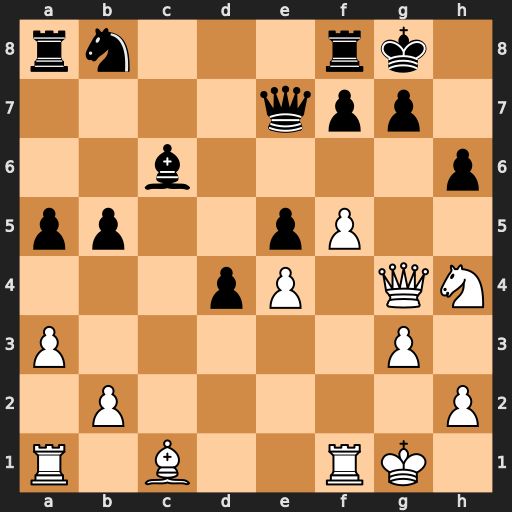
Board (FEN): rn3rk1/4qpp1/2b4p/pp2pP2/3pP1QN/P5P1/1P5P/R1B2RK1
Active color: w
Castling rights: -
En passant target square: -
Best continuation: f6 Qxf6 Rxf6